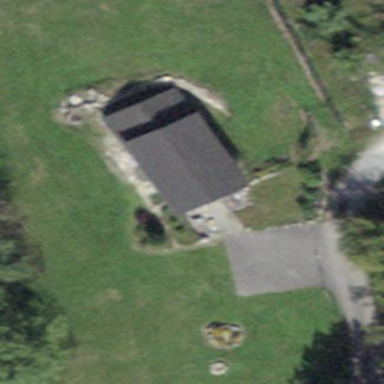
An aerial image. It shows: Cabin is depicted in the image.